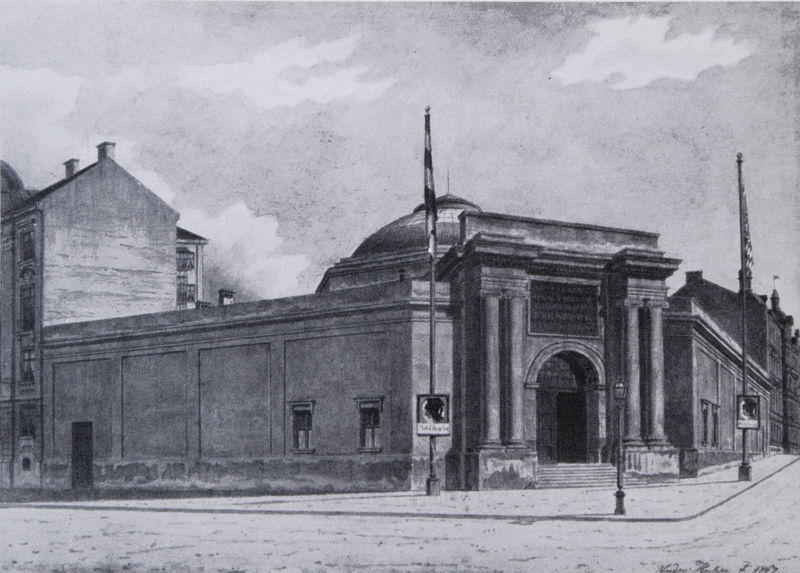
Titel: Ausstellungsgebäude der Secession (1893-1898), Ecke Prinzregenten/Pilotystraße
Künstler: Ludwig Huber
Standort: München
Institution: Stadtarchiv
Schlagwörter: himmel, schatten, weiß, wolken, fenster, grau, laterne, laternen, licht, schwarz, strasse, säule, säulen, tür, zeichnung, gebäude, haus, architektur, sockel, türbogen, häuser, kamin, kamine, schornstein, schrift, ecke, bogen, fahnen, fassade, türen, fahne, leere, giebel, mauer, sigantur, kuppel, fahnenmast, treppe, treppen, inschrift, stufen, menschenleer, tor, eingang, bürgersteig, hauswand, torbogen, schwarzweiss, gehweg, schilder, trottoir, plakat, architrav, quadrate, portal, doppelsäulen, putz, portikus, treppenstufe, windstille, museum, flaggen, strassenecke, bogentor, botschaft, brandgiebel, hausw, hinterhaus, lisenen, maur, plakate, potral, schwaz, soppelsäulen, staßenlaterne, straßenkreuzung